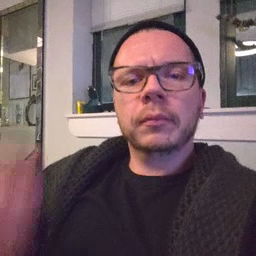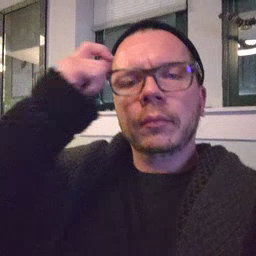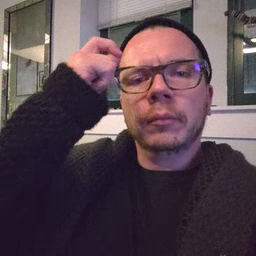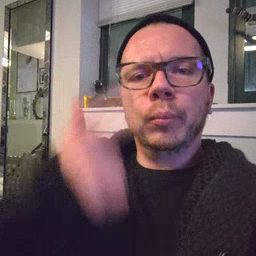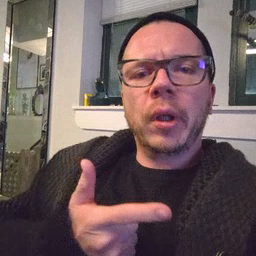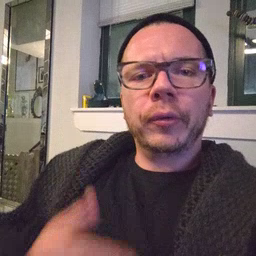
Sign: brother